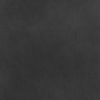
Label: dusty